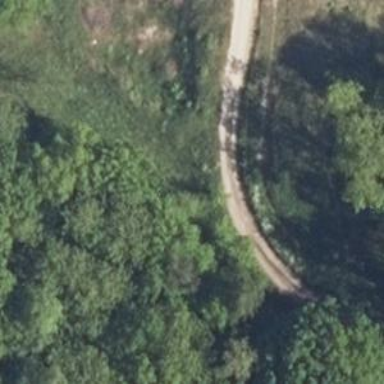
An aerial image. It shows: Sandy track road with grade 4 track type.